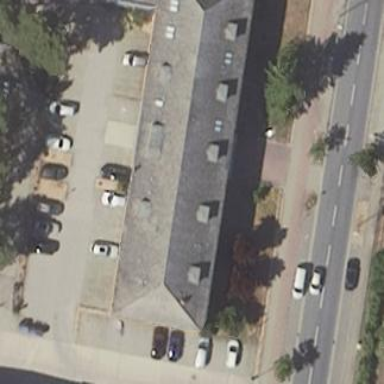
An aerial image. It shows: Healthcare center building.